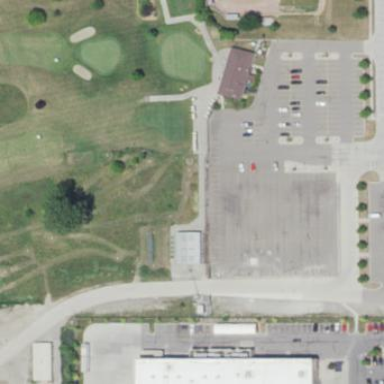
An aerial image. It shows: Rough golf area with grass surface.